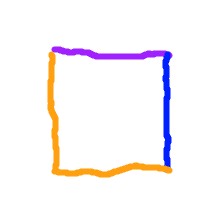
Shape: square